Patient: sex M, age 68
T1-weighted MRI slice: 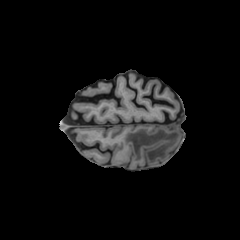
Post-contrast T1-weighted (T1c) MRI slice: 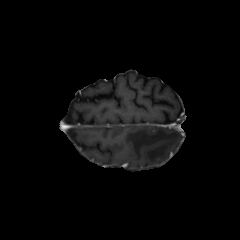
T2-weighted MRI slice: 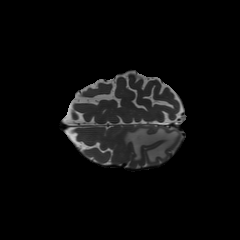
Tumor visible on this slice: yes
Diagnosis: Glioblastoma, IDH-wildtype
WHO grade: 4